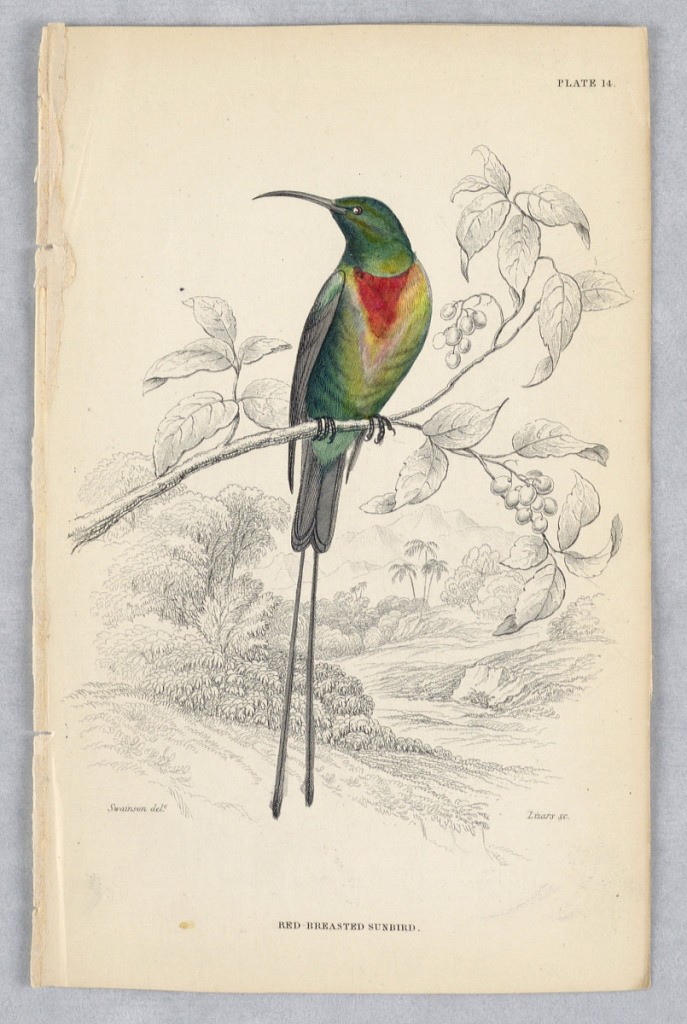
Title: Red-breasted Sunbird, Plate 14 from Birds of Western Africa
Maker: William Home Lizars, Scottish, 1788 - 1859
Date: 1837
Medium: Engraving, brush and watercolor on paper
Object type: Print
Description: Green bird on a branch with fruit. Tropical background. He has gray wing and tail, including two long tail feathers. Red and yellow patch at throat. Title and artists' names below.